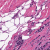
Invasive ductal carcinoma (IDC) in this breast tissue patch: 0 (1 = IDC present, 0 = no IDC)